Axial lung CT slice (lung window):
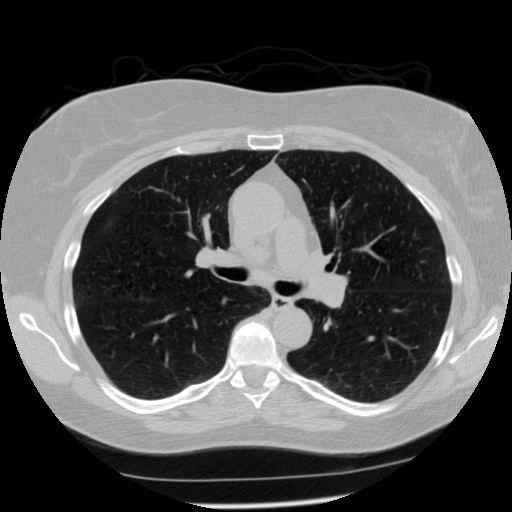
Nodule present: no